Field crop: tomato
Growth stage: 1
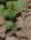
Species: solanum